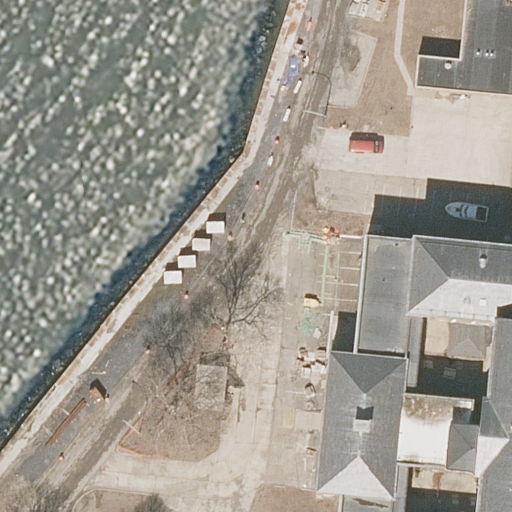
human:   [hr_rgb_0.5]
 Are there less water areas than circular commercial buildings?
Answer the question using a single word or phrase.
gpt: no

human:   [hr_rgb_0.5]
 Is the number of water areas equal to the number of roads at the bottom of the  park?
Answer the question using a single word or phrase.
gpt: yes

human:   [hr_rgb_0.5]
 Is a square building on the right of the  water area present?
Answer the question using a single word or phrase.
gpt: no

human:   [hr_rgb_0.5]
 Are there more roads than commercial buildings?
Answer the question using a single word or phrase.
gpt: yes

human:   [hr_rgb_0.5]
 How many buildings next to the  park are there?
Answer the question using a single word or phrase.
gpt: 3

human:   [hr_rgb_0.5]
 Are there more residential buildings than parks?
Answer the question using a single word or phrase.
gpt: yes

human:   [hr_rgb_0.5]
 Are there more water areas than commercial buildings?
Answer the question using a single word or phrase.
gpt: yes

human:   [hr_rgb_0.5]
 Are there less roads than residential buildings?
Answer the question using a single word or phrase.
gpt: no

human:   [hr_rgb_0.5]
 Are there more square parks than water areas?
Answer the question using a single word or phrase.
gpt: no

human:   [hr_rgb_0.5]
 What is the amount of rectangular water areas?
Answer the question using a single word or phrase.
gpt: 1

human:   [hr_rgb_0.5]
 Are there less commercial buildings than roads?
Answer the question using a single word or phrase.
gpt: yes

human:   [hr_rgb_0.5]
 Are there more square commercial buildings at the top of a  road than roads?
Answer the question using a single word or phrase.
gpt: no

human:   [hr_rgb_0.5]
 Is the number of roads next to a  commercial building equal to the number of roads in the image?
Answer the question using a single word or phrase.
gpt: no

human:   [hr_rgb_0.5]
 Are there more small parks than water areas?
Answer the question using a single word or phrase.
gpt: no

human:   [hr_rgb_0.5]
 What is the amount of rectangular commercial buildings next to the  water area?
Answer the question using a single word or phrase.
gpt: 0

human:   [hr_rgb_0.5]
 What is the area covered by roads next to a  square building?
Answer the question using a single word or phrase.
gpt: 0m2

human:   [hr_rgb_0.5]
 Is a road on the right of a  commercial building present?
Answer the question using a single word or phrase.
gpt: no

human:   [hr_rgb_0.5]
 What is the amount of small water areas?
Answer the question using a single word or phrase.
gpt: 0

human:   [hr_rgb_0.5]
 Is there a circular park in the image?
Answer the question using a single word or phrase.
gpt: no

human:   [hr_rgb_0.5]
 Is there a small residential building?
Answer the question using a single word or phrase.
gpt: yes

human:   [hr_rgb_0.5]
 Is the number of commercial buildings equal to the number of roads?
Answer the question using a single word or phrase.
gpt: no

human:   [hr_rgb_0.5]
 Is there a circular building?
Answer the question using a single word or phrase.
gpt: no

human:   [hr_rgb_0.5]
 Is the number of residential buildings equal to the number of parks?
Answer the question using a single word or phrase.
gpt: no

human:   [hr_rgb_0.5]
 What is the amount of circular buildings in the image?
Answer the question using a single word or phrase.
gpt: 0

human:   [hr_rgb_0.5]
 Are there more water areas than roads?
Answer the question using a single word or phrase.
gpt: no

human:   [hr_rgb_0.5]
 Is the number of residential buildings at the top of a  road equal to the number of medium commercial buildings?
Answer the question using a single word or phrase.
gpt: no

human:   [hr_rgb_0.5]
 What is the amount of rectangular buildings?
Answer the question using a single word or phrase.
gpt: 2

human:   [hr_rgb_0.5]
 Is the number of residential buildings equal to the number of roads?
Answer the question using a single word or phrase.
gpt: yes

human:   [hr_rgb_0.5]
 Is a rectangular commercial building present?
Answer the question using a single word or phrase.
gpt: no

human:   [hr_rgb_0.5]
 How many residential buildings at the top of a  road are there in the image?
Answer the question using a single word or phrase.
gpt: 2

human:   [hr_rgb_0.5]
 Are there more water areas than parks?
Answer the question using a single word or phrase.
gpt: no

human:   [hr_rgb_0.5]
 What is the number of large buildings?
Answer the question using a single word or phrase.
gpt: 1

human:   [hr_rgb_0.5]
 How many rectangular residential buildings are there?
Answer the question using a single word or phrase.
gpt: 2

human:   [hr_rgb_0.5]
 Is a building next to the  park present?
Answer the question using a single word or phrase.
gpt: yes

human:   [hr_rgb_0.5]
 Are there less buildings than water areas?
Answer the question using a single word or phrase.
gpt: no

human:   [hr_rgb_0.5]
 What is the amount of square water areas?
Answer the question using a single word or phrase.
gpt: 0